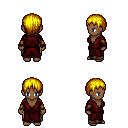
a pixel art fantasy rpg character, female body template, human, dark skin, red robe, robe skirt, blonde plain hairstyle, leather bracers, four views (front, back, left, right), 2x2 character sprite sheet, small pixel art, hard edges, no anti-aliasing